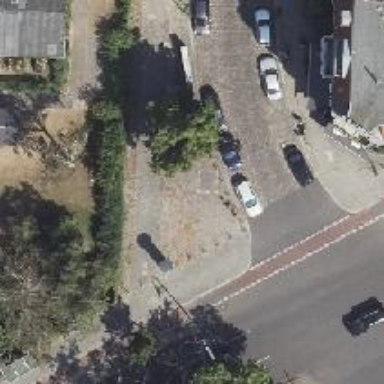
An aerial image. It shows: Residential road with separate sidewalks. There are parallel parking lanes on both sides of the road.